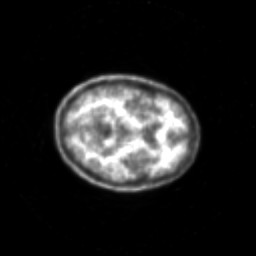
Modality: PET
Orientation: axial
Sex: female
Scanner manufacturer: siemens